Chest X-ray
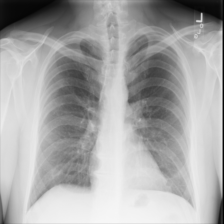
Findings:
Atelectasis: negative
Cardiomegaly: negative
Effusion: negative
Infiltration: negative
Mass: negative
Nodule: negative
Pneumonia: negative
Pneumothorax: negative
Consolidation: negative
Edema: negative
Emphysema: negative
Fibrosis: negative
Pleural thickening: negative
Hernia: negative